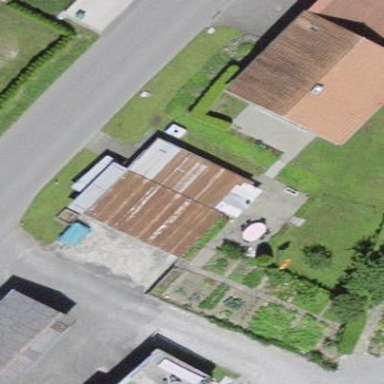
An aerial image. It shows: Garage building.